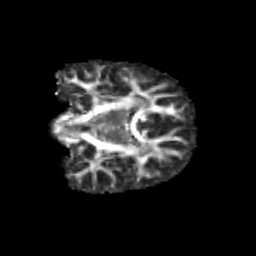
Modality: FA
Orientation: coronal
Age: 9
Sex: male
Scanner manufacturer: siemens
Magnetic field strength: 3 T
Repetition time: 3.8 s
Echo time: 0.07 s